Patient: sex M, age 66
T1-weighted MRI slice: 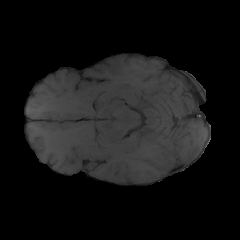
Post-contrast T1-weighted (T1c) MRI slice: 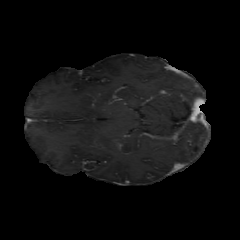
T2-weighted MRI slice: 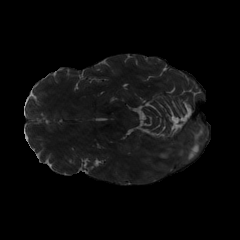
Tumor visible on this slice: yes
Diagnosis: Glioblastoma, IDH-wildtype
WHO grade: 4